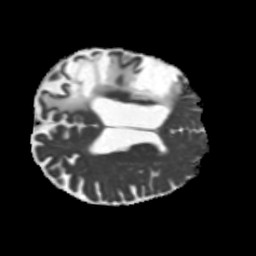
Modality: MD
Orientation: axial
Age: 71
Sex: male
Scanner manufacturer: siemens
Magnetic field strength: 3 T
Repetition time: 5.25 s
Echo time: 0.08 s